Interaction volume radius: 10 \u00c5
Interaction volume height: 10 \u00c5
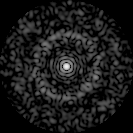
Disorder parameter: 0.8491